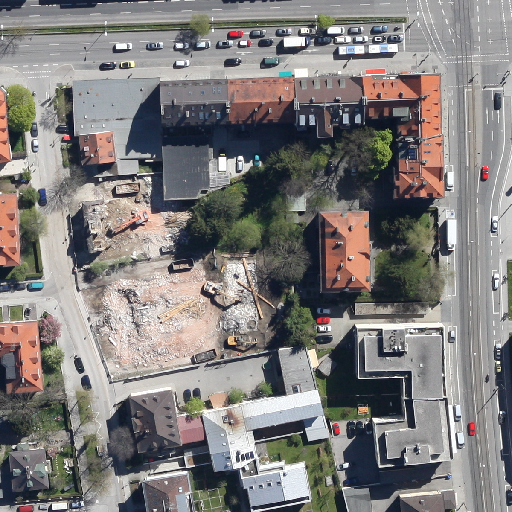
Referring expression: car